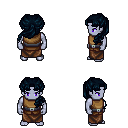
a pixel art fantasy rpg character, male body template, dark elf, purple skin, leather chest armor, robe skirt, raven princess hairstyle, four views (front, back, left, right), 2x2 character sprite sheet, small pixel art, hard edges, no anti-aliasing